Aerial crown-view tile of a tropical tree (Barro Colorado Island, Panama), acquired 20240611:
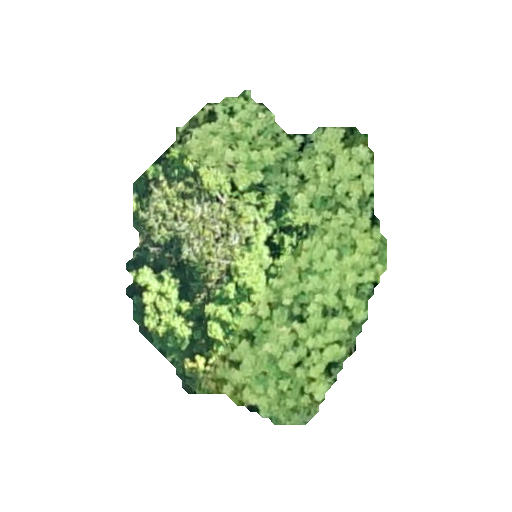
Species: Spondias mombin
GBIF accepted scientific name: Spondias mombin
Crown area: 97.331 m²